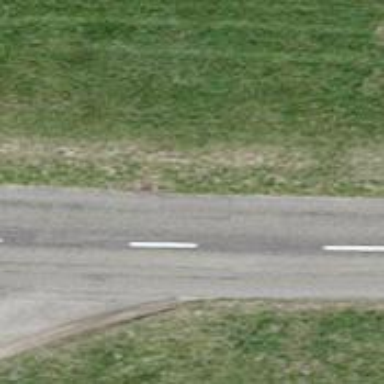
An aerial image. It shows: Unclassified road with asphalt surface and no sidewalk.